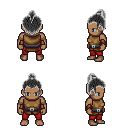
a pixel art fantasy rpg character, male body template, human, dark skin, leather chest armor, red pants, gray short topknot hairstyle, cloth bracers, four views (front, back, left, right), 2x2 character sprite sheet, small pixel art, hard edges, no anti-aliasing